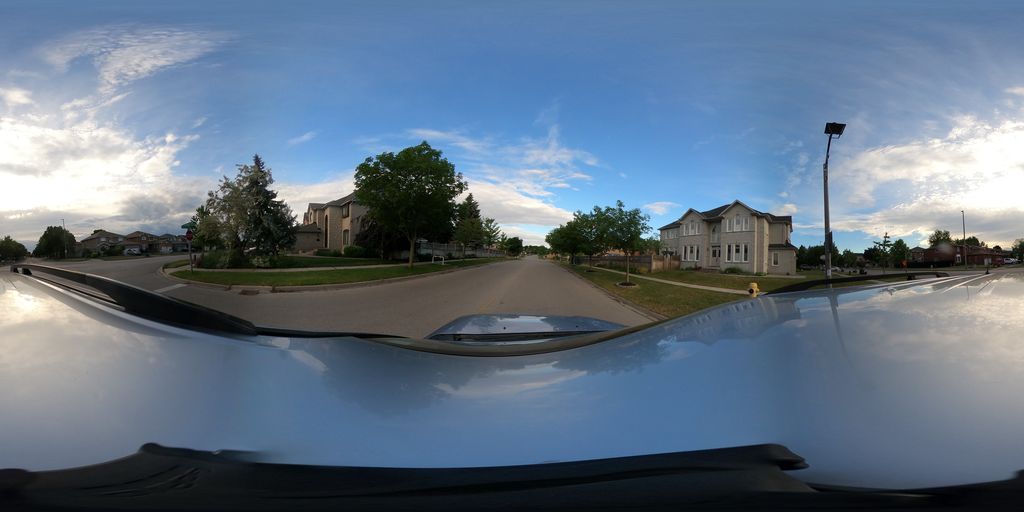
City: toronto